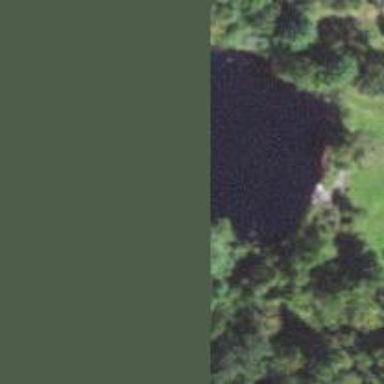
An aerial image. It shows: Pond surrounded by natural water.